An envelope spectrum derived from a bearing vibration measurement is shown; the reference markers locate BPFO, BPFI, BSF and FTF for this bearing geometry and shaft speed. Classify the bearing condition as one of: normal, inner_race, outer_race, ball.
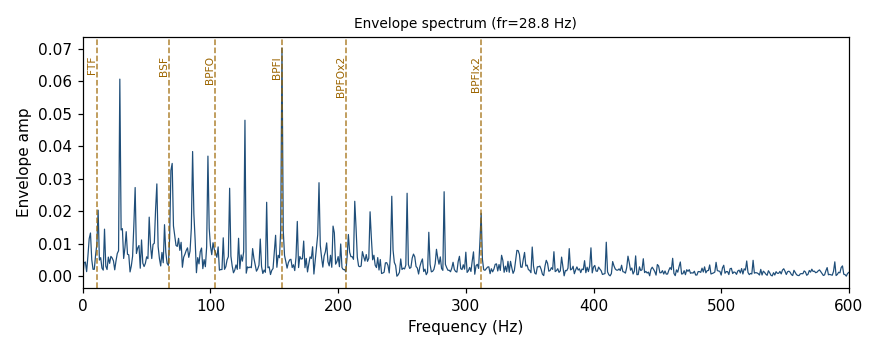
Answer: inner_race